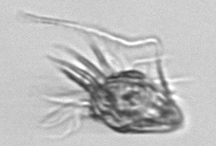
Label: Tontonia_appendiculariformis